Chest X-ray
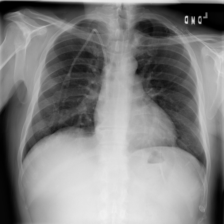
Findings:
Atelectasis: negative
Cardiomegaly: negative
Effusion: negative
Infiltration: negative
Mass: negative
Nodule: negative
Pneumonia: negative
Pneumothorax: negative
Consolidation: negative
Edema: negative
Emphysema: negative
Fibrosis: negative
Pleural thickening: negative
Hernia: negative